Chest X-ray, PA view. Patient: 57 years old, sex M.
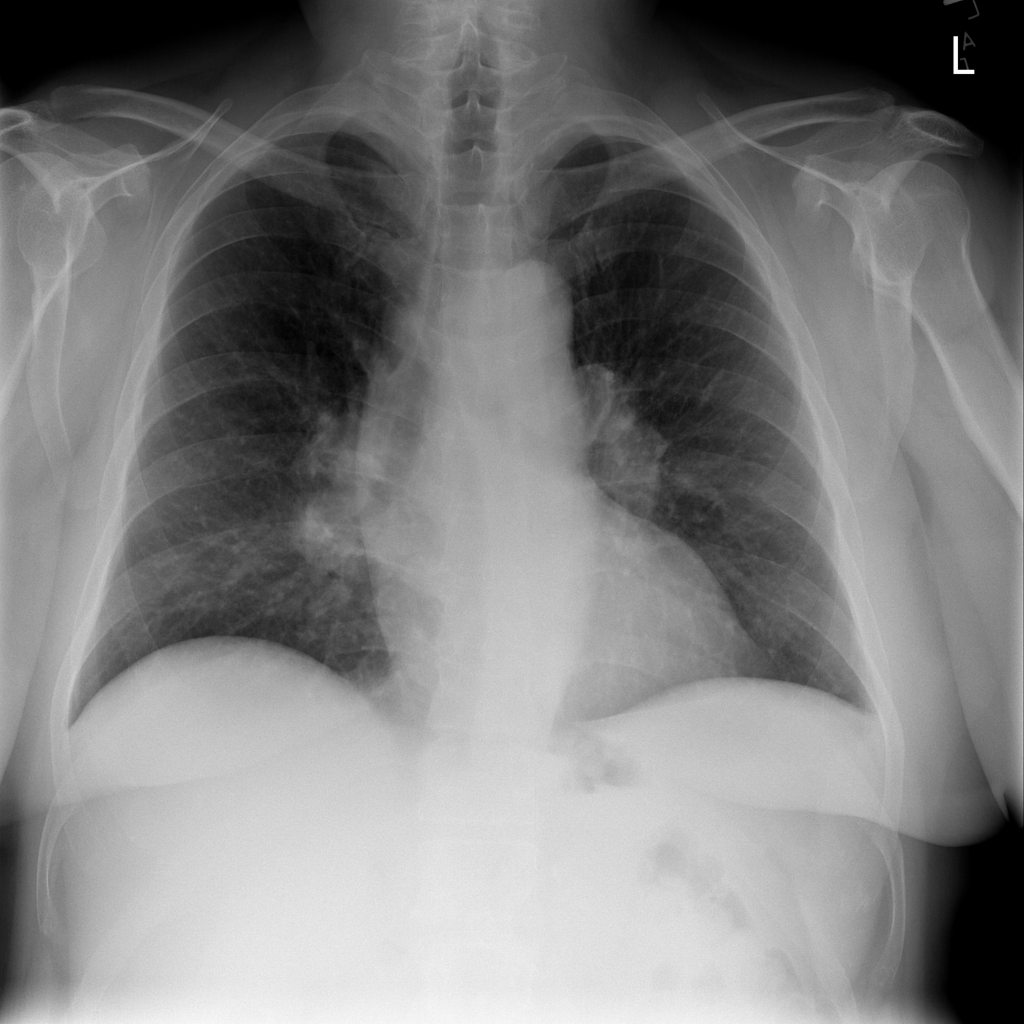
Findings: No Finding